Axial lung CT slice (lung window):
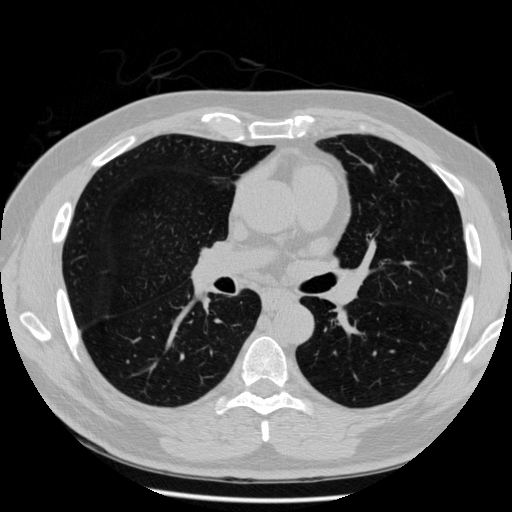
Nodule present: no